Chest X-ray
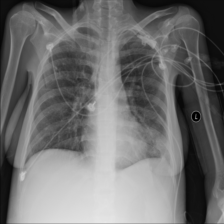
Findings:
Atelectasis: negative
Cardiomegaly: negative
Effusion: negative
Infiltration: negative
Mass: negative
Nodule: negative
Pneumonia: negative
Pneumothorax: negative
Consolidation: negative
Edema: negative
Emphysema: negative
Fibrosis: negative
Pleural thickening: negative
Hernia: negative